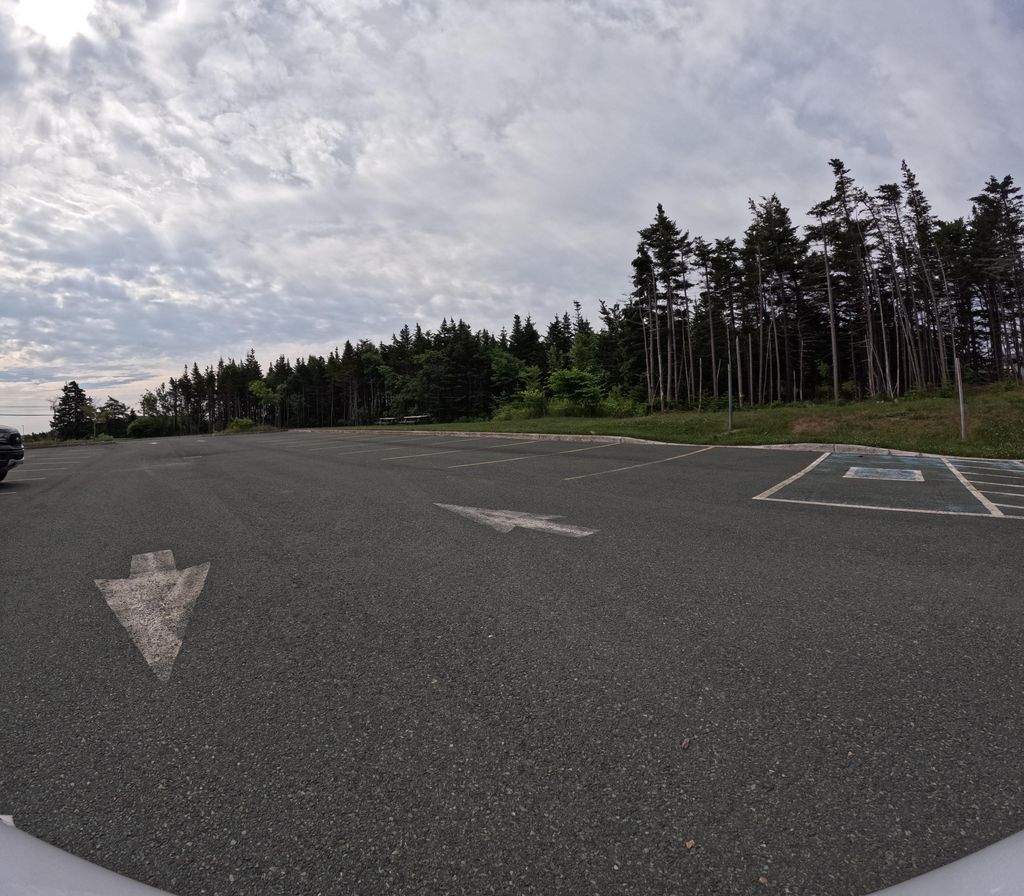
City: st_johns